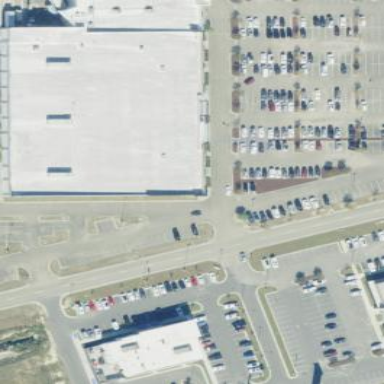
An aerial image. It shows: Department store building.